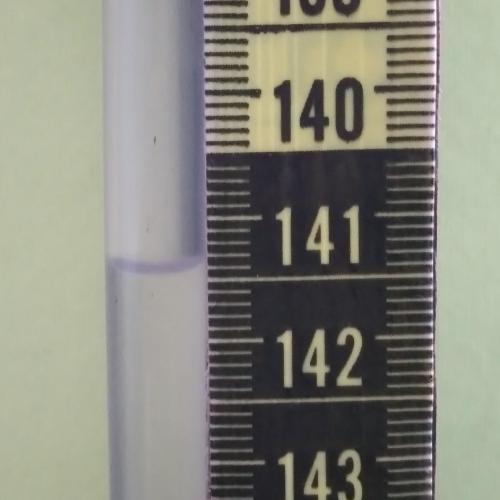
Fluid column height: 141.4 cm